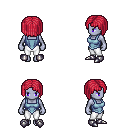
a pixel art fantasy rpg character, female body template, dark elf, purple skin, blue vest, white pants, ruby red pageboy hairstyle, metal boots, four views (front, back, left, right), 2x2 character sprite sheet, small pixel art, hard edges, no anti-aliasing